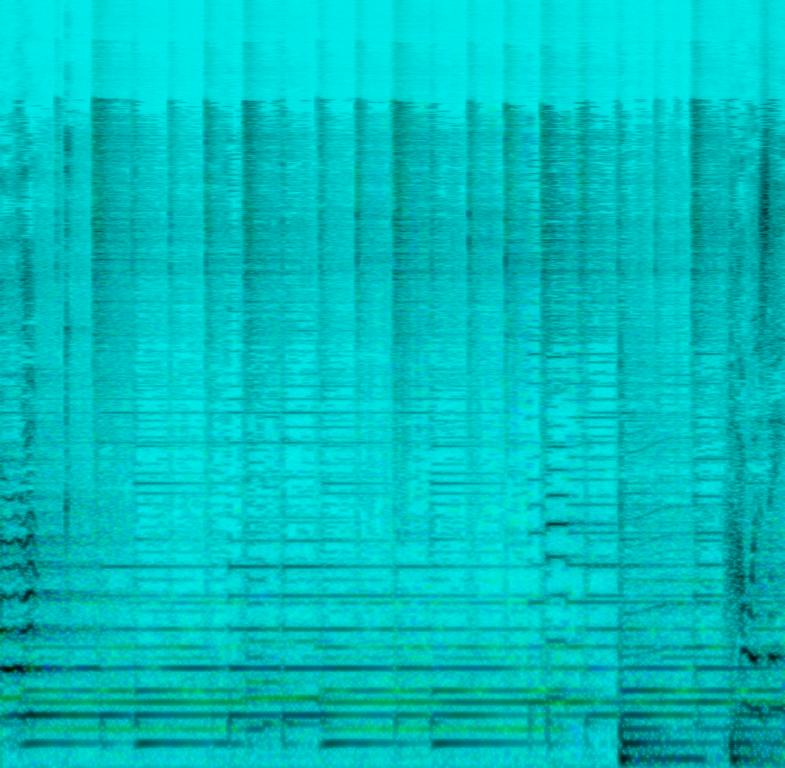
A male vocalist sings this soft country song. The tempo is slow with a gentle acoustic guitar and resonator rhythm, subtle keyboard, soft drumming, tambourine beats and soft auto harp strains. The vocals are mellow, gentle, sentimental, emotional, poignant, melancholic and nostalgic. This song is a Classic Country song.